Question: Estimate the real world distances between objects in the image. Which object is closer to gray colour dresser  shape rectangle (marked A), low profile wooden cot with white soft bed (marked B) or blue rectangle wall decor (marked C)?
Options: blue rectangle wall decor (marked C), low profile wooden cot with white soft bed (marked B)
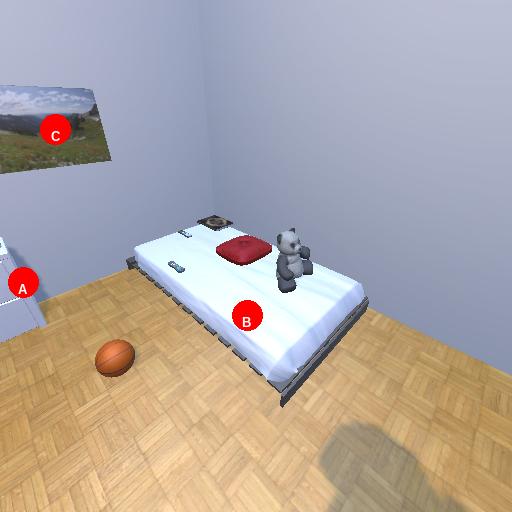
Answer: blue rectangle wall decor (marked C)